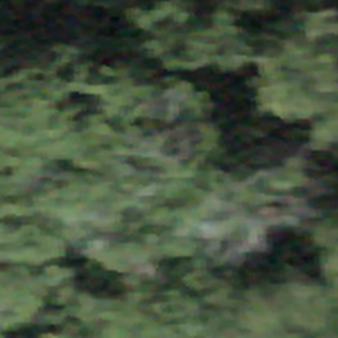
Label: other